Field crop: maize
Growth stage: 2
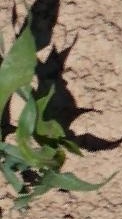
Species: maize